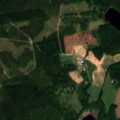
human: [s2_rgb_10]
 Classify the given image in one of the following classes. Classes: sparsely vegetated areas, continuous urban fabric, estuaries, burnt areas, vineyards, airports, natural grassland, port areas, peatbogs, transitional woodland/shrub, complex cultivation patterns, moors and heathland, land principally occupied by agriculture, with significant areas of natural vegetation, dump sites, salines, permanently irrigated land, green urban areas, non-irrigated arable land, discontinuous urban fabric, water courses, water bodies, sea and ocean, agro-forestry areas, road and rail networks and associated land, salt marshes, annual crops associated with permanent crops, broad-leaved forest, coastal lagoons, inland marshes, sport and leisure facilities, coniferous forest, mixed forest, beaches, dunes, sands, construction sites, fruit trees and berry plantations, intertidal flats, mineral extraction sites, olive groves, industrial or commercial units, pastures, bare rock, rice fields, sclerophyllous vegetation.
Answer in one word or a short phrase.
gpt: land principally occupied by agriculture, with significant areas of natural vegetation, coniferous forest, mixed forest, water bodies